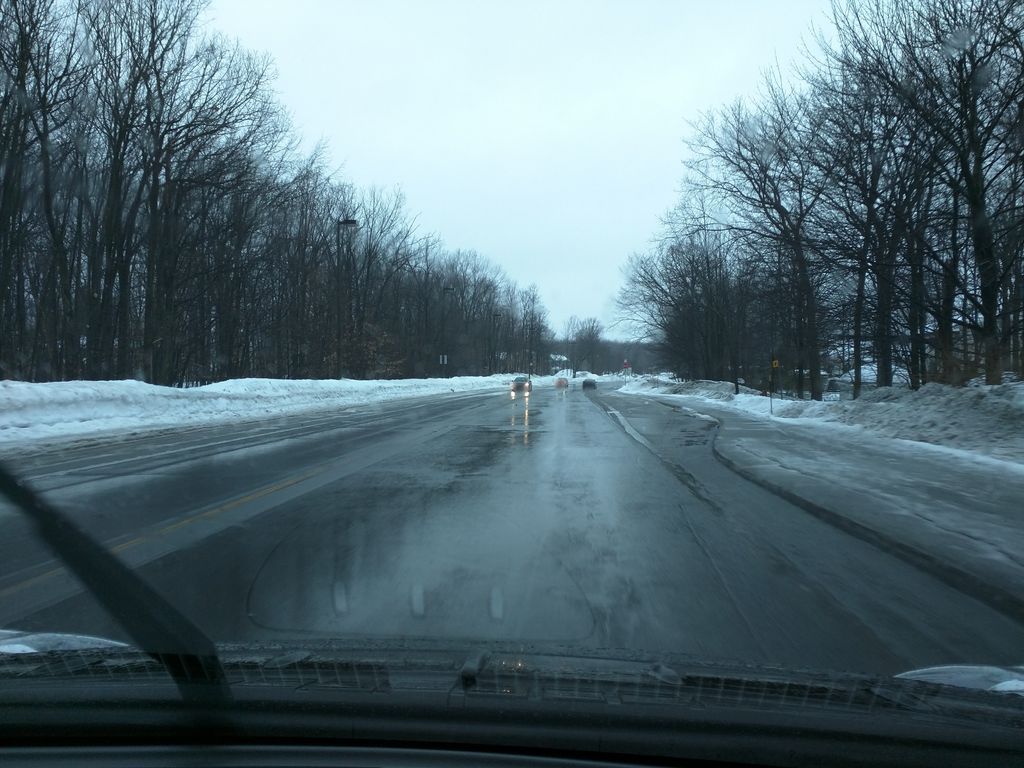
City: montreal